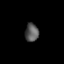
Tissue: prostate
Cell type: Fibroblasts
Senescence score: 0.6856
Nuclear area (px): 241
Mean DAPI intensity: 88.332